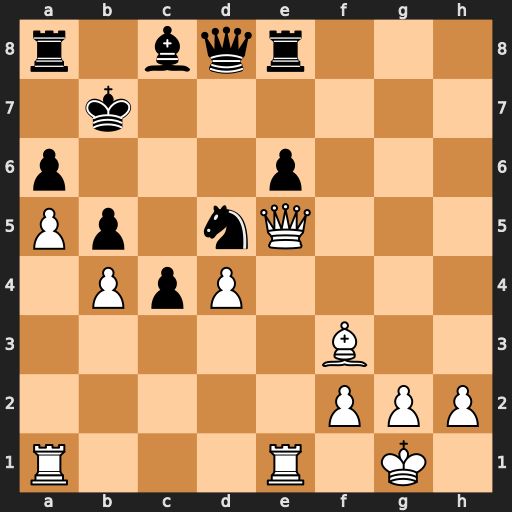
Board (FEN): r1bqr3/1k6/p3p3/Pp1nQ3/1PpP4/5B2/5PPP/R3R1K1
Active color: w
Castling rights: -
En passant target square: -
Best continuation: Bxd5+ exd5 Qxe8